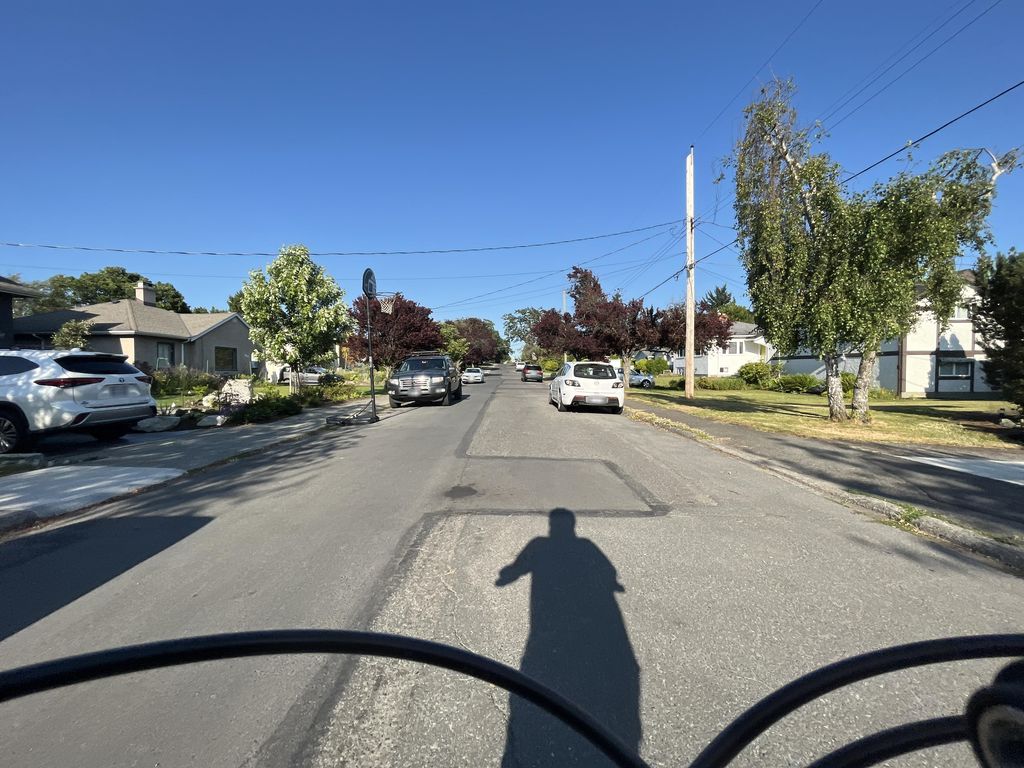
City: victoria